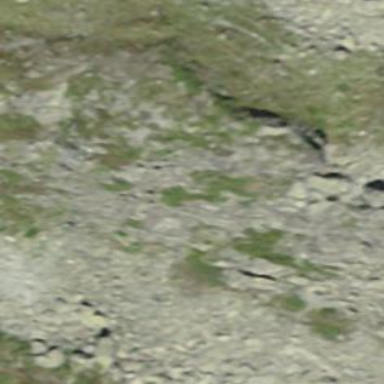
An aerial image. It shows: Natural scree.